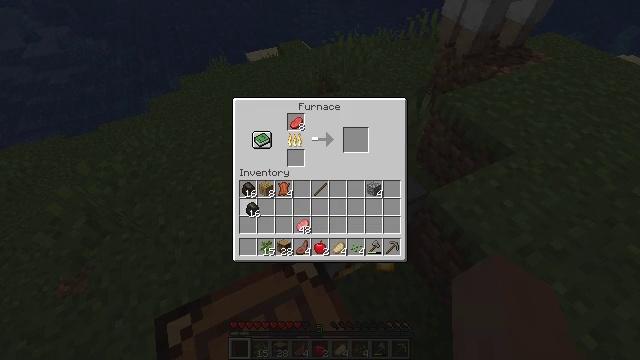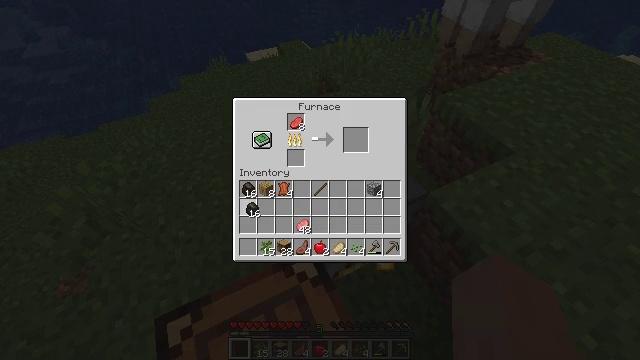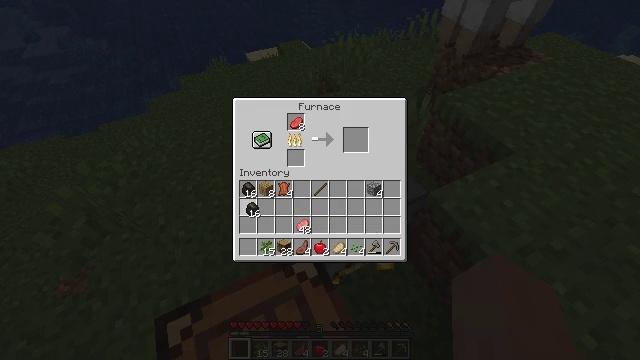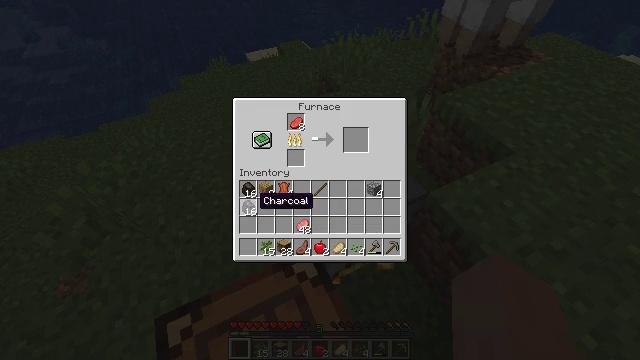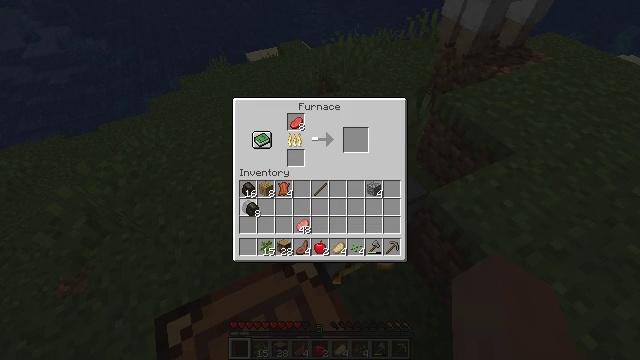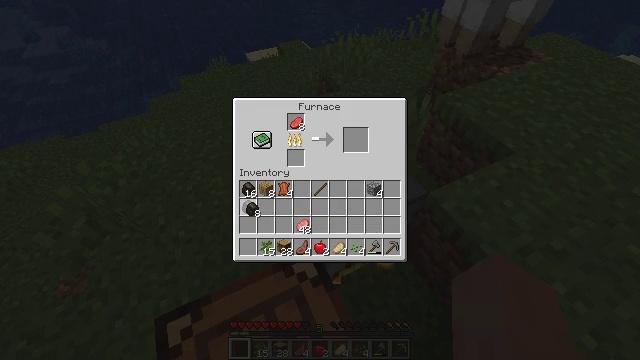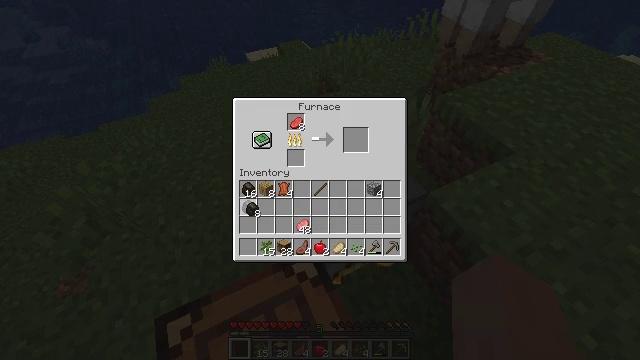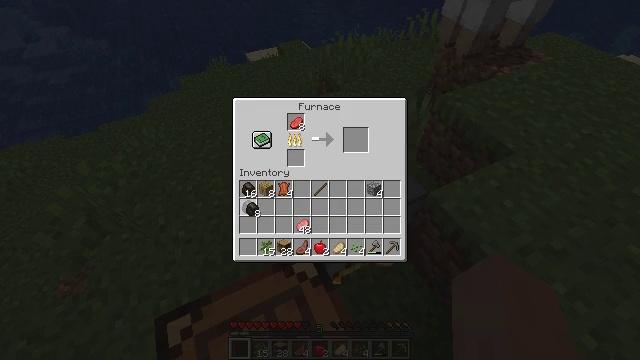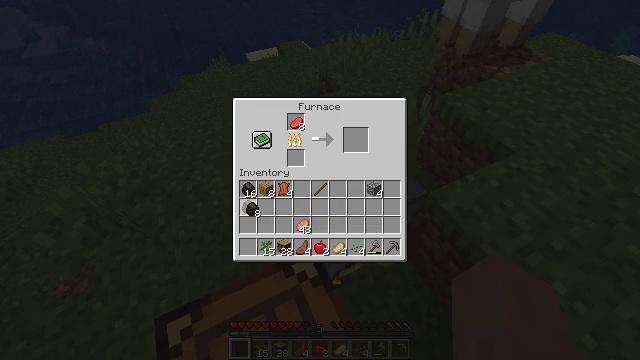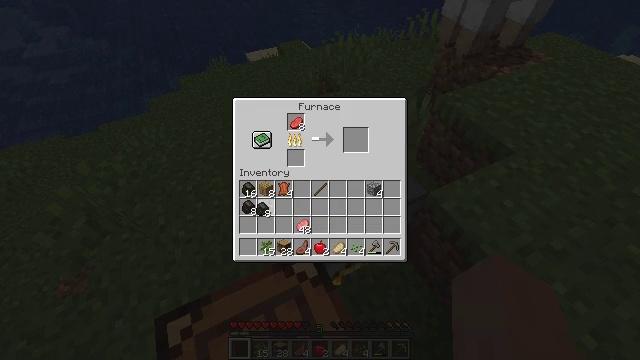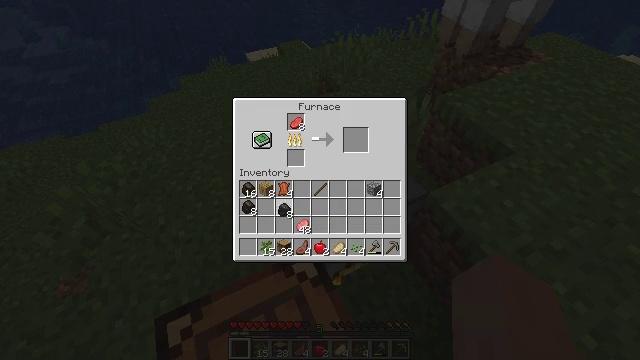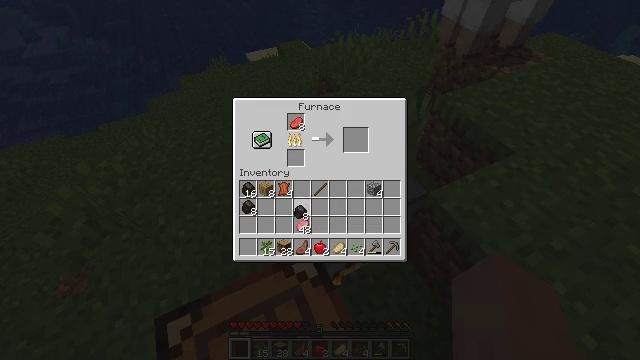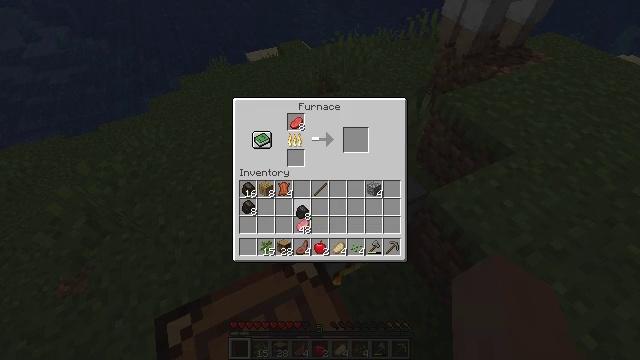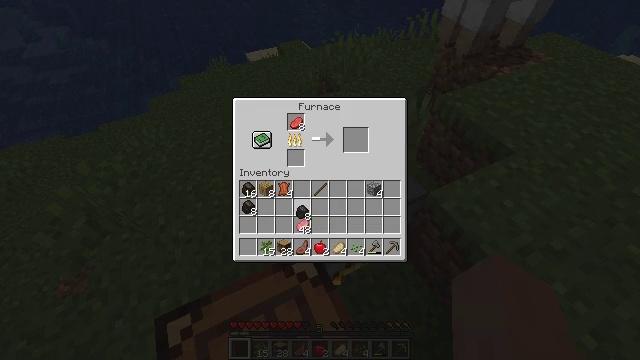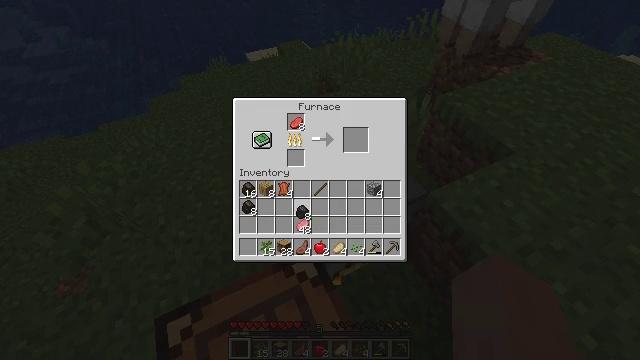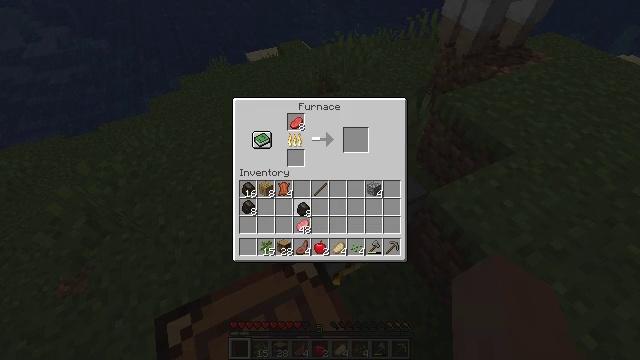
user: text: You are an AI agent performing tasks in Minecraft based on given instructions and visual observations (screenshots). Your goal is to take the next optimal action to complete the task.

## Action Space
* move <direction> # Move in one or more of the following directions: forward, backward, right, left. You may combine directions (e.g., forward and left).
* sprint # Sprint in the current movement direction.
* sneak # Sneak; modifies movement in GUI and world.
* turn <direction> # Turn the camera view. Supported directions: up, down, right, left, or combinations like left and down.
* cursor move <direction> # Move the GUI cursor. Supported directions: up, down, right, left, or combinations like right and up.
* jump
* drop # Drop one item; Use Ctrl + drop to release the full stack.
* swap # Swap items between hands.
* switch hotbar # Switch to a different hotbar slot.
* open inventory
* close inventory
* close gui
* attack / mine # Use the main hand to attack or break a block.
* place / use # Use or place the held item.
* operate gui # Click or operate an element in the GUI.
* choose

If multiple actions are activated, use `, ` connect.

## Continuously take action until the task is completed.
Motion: motion action
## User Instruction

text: Get cooked beef by using the furnace.
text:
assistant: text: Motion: attack / mine
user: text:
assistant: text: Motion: attack / mine
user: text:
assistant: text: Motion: no_op
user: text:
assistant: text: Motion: use / place
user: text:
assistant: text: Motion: use / place
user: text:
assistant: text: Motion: use / place
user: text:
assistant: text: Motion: use / place
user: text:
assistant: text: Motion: no_op
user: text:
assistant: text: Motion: turn right
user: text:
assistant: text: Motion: turn right
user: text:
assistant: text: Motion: turn right
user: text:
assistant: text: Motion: no_op
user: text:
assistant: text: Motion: no_op
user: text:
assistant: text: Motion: no_op
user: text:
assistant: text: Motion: no_op
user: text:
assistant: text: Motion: attack / mine
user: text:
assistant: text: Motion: attack / mine
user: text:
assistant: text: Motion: attack / mine
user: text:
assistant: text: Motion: no_op
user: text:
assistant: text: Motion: no_op
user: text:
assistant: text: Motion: no_op
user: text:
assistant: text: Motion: no_op
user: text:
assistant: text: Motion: no_op
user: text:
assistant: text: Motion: no_op
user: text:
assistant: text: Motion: no_op
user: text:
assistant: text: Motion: turn left
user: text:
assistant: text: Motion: turn left
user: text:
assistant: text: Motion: turn left
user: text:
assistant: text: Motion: turn left
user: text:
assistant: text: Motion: turn left